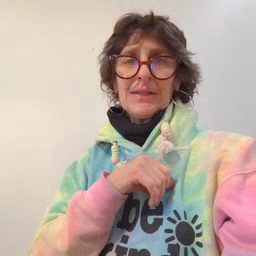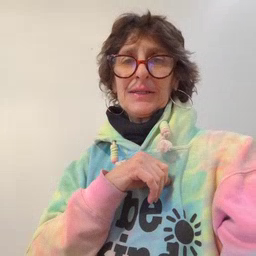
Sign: drink